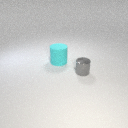
large cyan rubber cylinder to the left of small gray metal cylinder